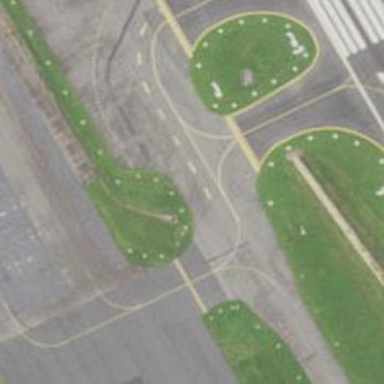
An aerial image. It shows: Image of taxiway at airport.